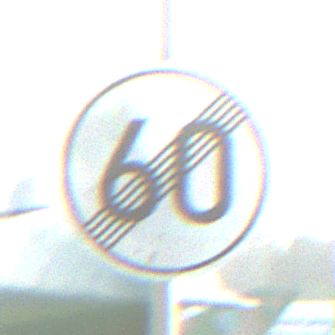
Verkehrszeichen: EndeGeschwindigkeit60
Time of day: SunriseSunset
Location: Outdoor (Special)
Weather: Clear
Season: NotSpecified
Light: Natural